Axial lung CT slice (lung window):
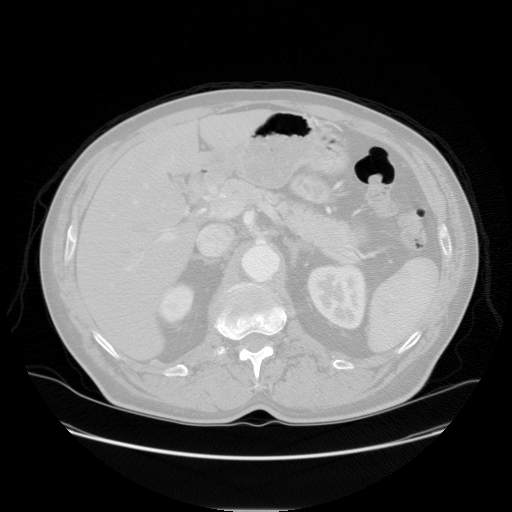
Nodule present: no